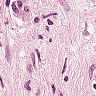
Metastatic tissue present: yes